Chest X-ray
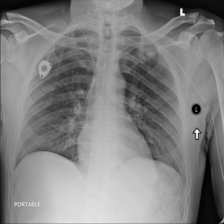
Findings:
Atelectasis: negative
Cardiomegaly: negative
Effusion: negative
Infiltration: negative
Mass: negative
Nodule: negative
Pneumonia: negative
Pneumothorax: negative
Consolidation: negative
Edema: negative
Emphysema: negative
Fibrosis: negative
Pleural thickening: negative
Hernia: negative